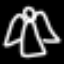
Label: angel